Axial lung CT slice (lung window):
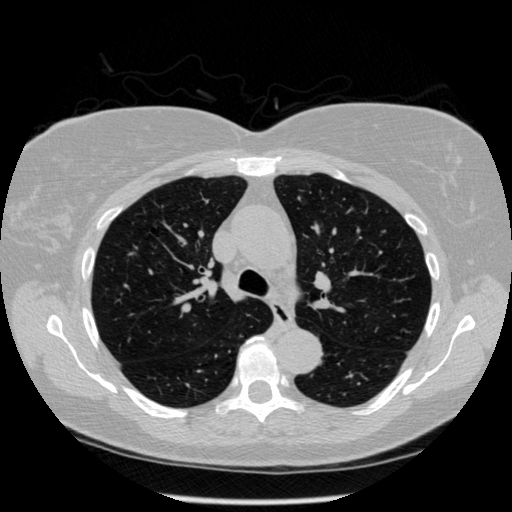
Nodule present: no